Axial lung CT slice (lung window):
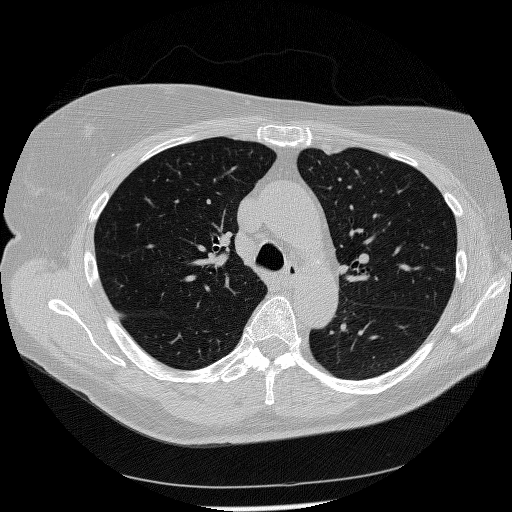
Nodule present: no